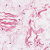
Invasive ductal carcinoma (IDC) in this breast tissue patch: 0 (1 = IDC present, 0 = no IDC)